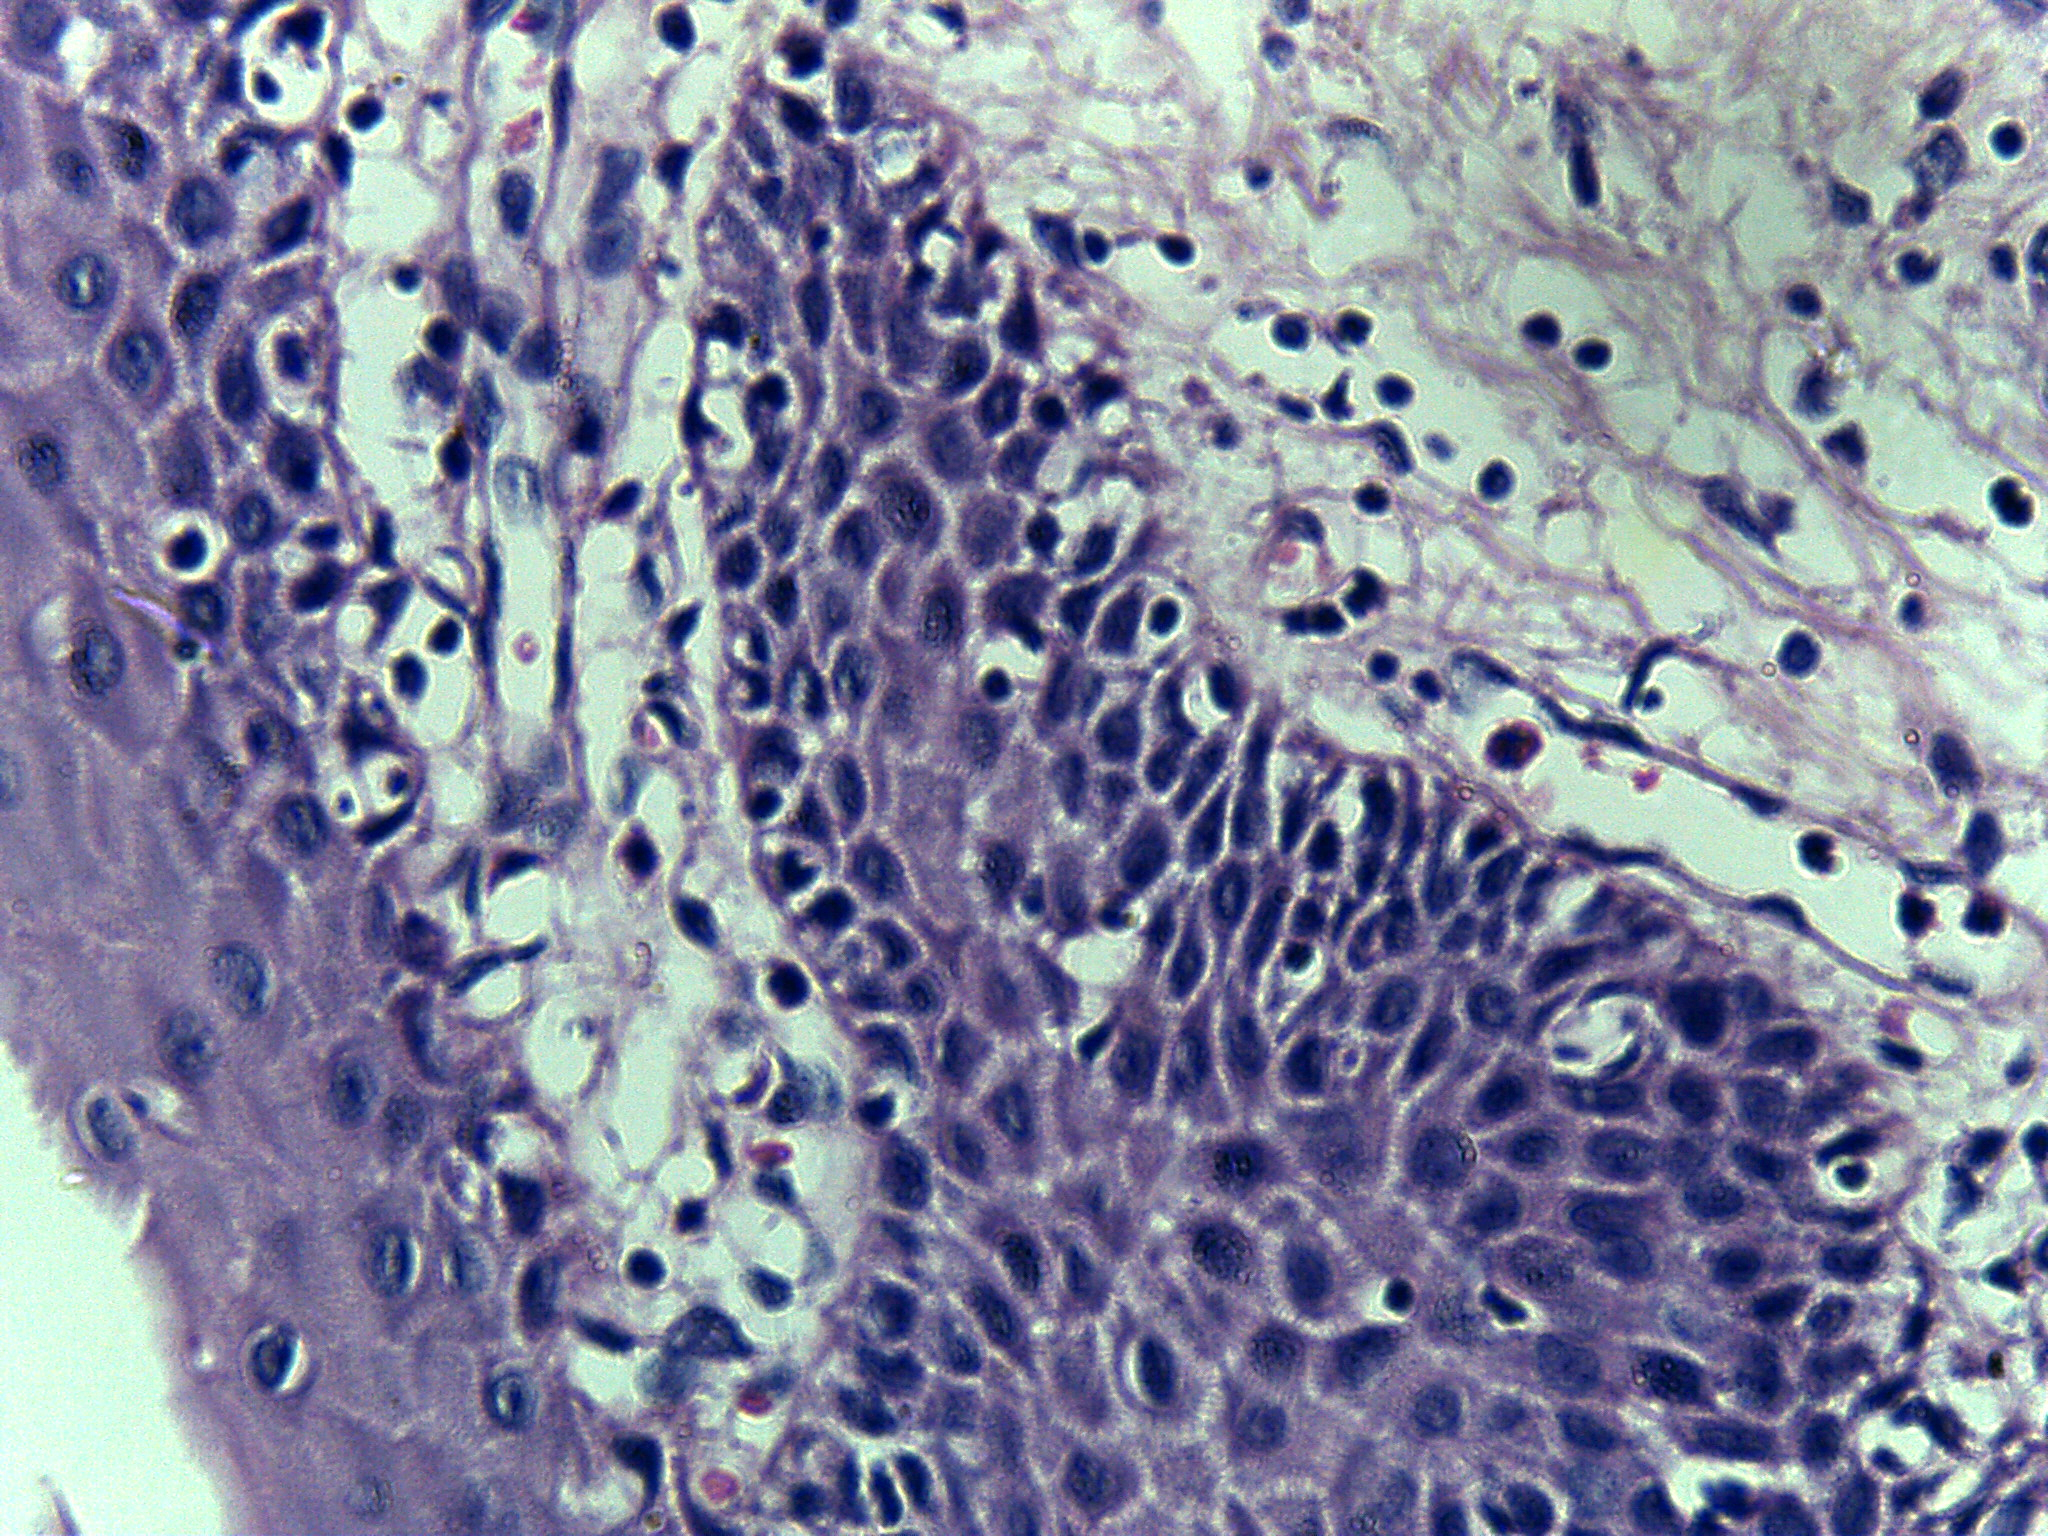
Diagnosis: Normal